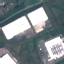
Land use / land cover class: Industrial